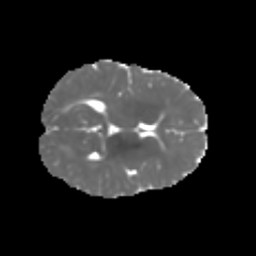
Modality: MD
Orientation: axial
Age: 6
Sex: male
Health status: healthy